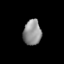
Tissue: lung
Cell type: Epithelial cells
Senescence score: 0.215
Nuclear area (px): 443
Mean DAPI intensity: 144.684